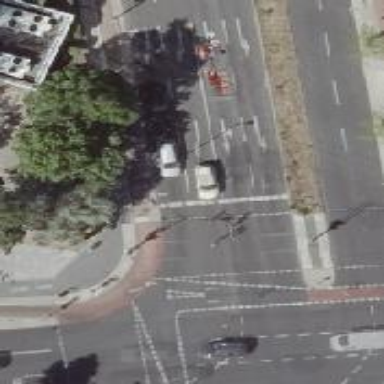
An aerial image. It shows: Crossing with traffic signals.